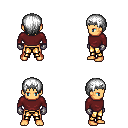
a pixel art fantasy rpg character, male body template, human, tanned skin, maroon long-sleeve shirt, gold greaves, white plain hairstyle, iron tiara, metal gloves, four views (front, back, left, right), 2x2 character sprite sheet, small pixel art, hard edges, no anti-aliasing